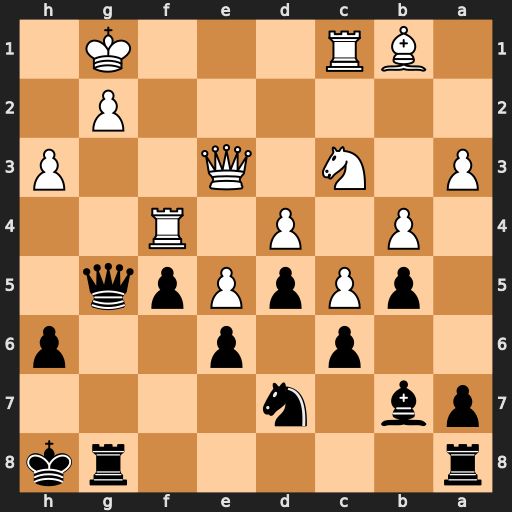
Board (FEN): r5rk/pb1n4/2p1p2p/1pPpPpq1/1P1P1R2/P1N1Q2P/6P1/1BR3K1
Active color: b
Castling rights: -
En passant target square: -
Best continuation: Qxg2#